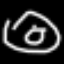
Label: donut